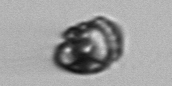
Label: Proterythropsis